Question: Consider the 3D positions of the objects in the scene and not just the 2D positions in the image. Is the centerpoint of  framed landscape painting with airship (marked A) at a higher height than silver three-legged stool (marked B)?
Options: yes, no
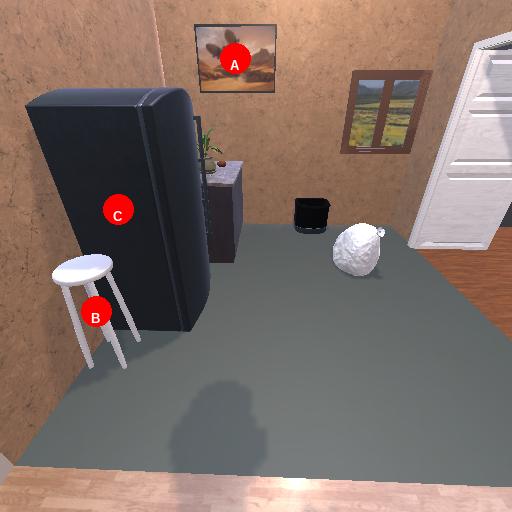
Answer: yes